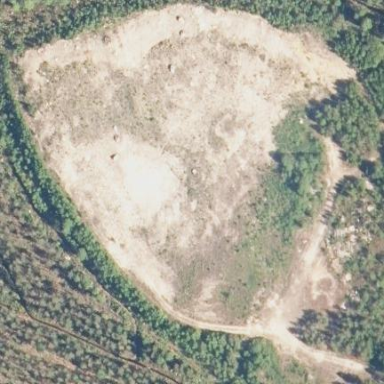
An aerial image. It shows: Quarry area rich in gravel resources.